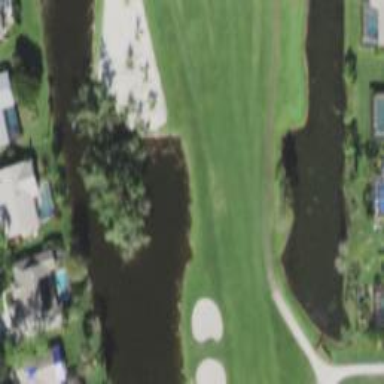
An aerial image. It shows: Golf hole.